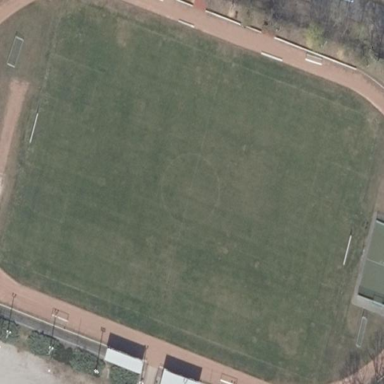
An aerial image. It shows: Soccer pitch designated for leisure and sports activities.